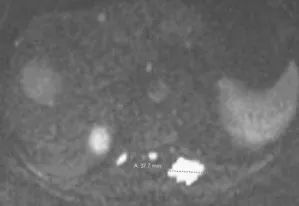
(C) MR on 09/08/2021 shows spinal metastasis.
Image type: radiology (ct)